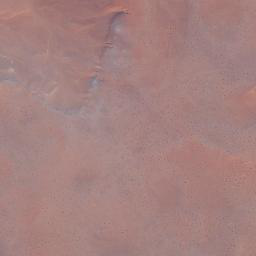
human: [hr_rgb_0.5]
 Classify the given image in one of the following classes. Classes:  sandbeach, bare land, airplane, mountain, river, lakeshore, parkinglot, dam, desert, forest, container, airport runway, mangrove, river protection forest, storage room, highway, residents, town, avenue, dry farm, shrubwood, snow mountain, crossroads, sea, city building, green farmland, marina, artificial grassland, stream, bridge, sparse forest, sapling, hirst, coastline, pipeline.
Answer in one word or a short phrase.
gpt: desert